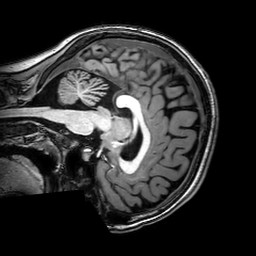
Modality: T1w
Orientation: sagittal
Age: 19
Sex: female
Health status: healthy
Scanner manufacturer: philips
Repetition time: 0.008167 s
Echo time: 0.00373 s